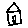
Label: house